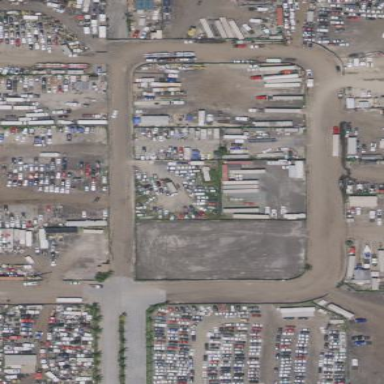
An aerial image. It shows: Warehouse.